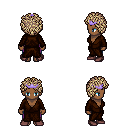
a pixel art fantasy rpg character, female body template, human, dark skin, brown robe, magenta pants, white blonde curly afro hairstyle, purple tiara, maroon shoes, four views (front, back, left, right), 2x2 character sprite sheet, small pixel art, hard edges, no anti-aliasing